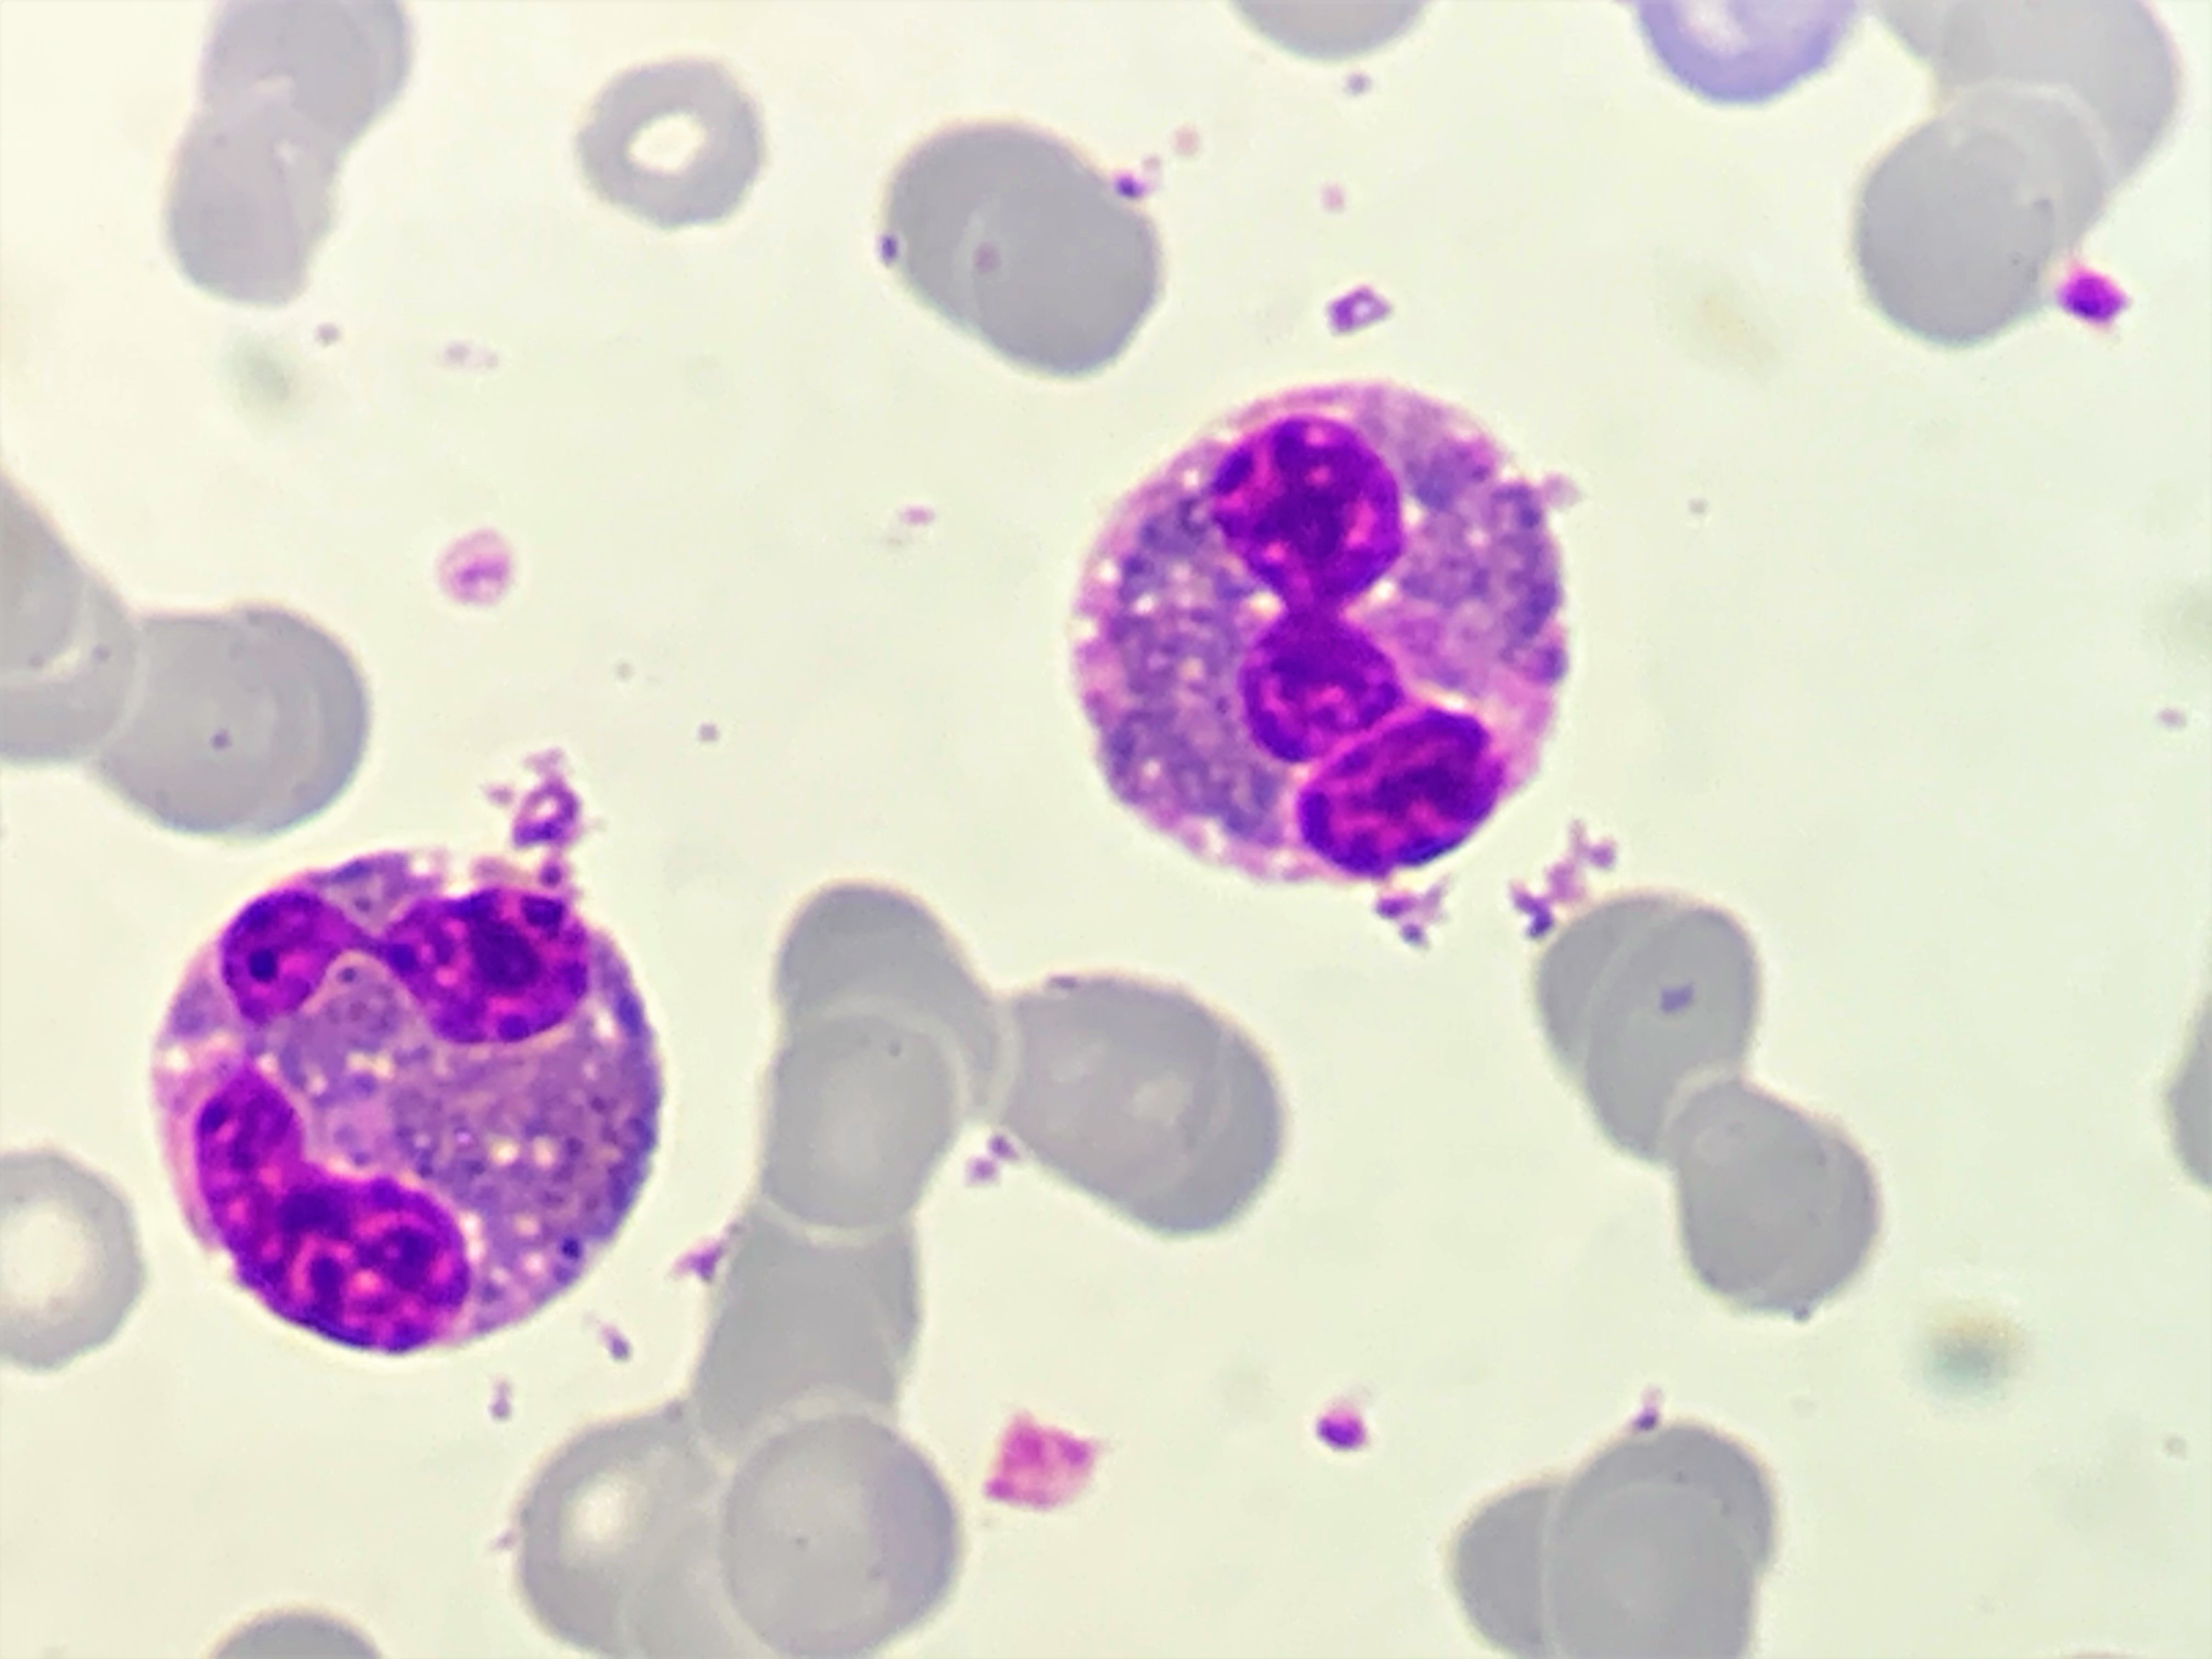
Cell type: EOSINOPHILS